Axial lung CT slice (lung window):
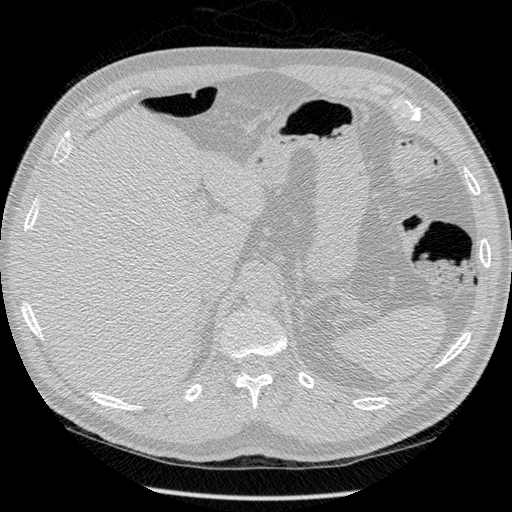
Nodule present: no